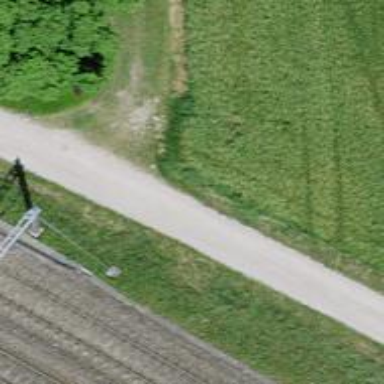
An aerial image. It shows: Agricultural track with grass surface of grade2 quality.